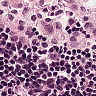
Metastatic tissue present: no